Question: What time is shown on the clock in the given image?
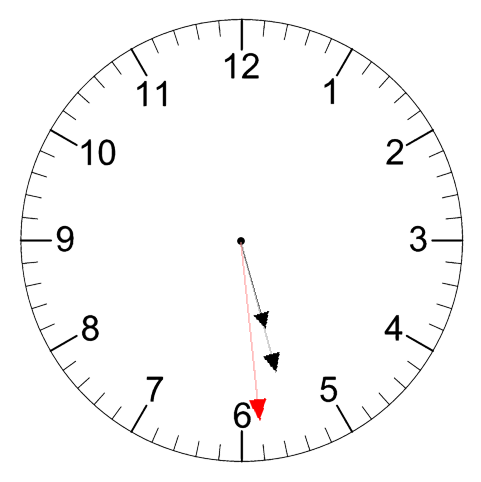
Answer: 05:27:29